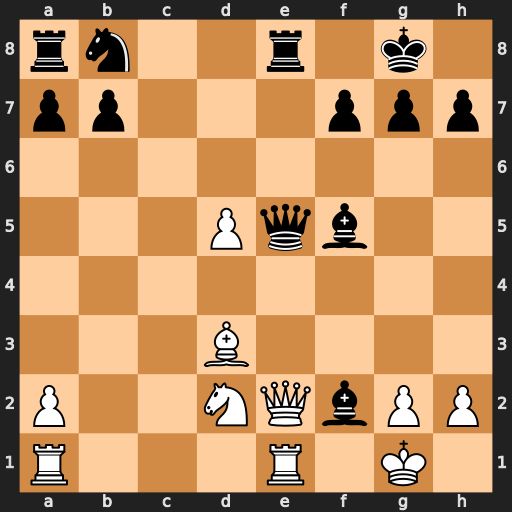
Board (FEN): rn2r1k1/pp3ppp/8/3Pqb2/8/3B4/P2NQbPP/R3R1K1
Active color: w
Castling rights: -
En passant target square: -
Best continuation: Qxf2 Qxa1 Rxa1